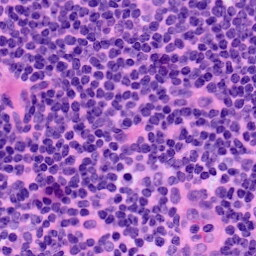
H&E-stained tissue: LymphNode